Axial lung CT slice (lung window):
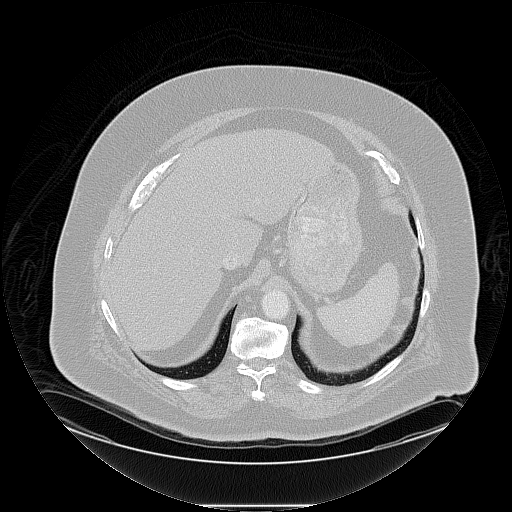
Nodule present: no